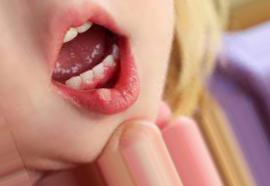
Condition: Mouth Ulcer